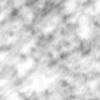
Label: no_change